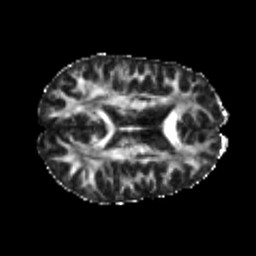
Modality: FA
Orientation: axial
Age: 22
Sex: male
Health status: healthy
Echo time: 0.074 s